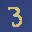
Label: 3